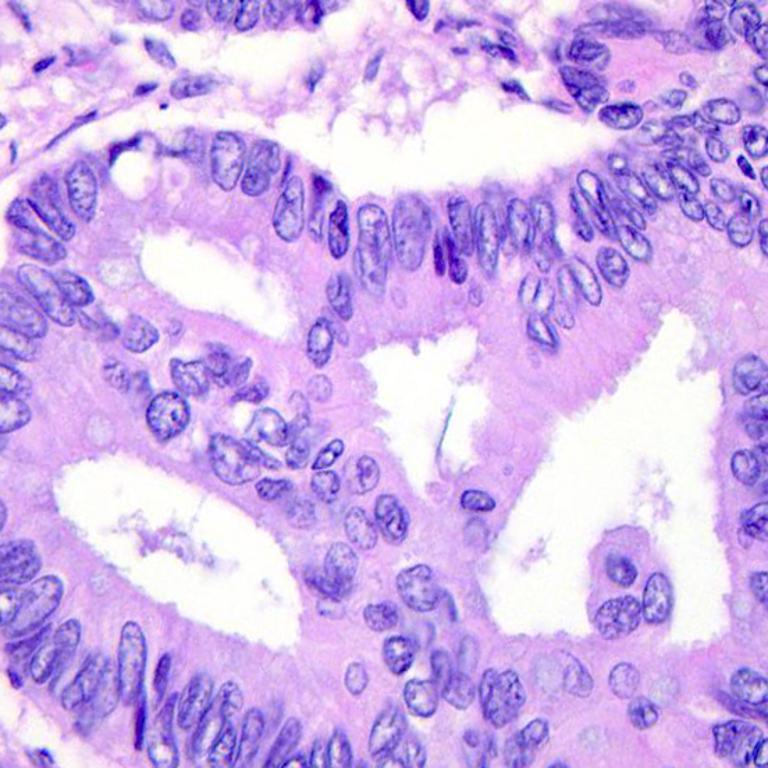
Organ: colon
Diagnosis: adenocarcinomas